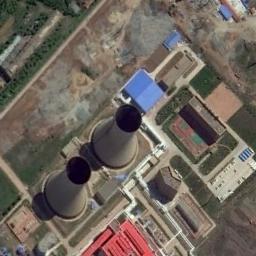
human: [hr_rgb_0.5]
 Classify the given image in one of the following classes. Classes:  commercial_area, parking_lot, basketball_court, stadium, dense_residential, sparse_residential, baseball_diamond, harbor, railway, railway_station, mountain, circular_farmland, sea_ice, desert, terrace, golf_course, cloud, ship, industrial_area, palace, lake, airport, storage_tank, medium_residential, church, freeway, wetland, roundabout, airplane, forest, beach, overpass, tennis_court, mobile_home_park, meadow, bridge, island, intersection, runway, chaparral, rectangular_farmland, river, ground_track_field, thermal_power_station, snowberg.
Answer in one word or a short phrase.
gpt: thermal_power_station